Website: macys
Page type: billing-address
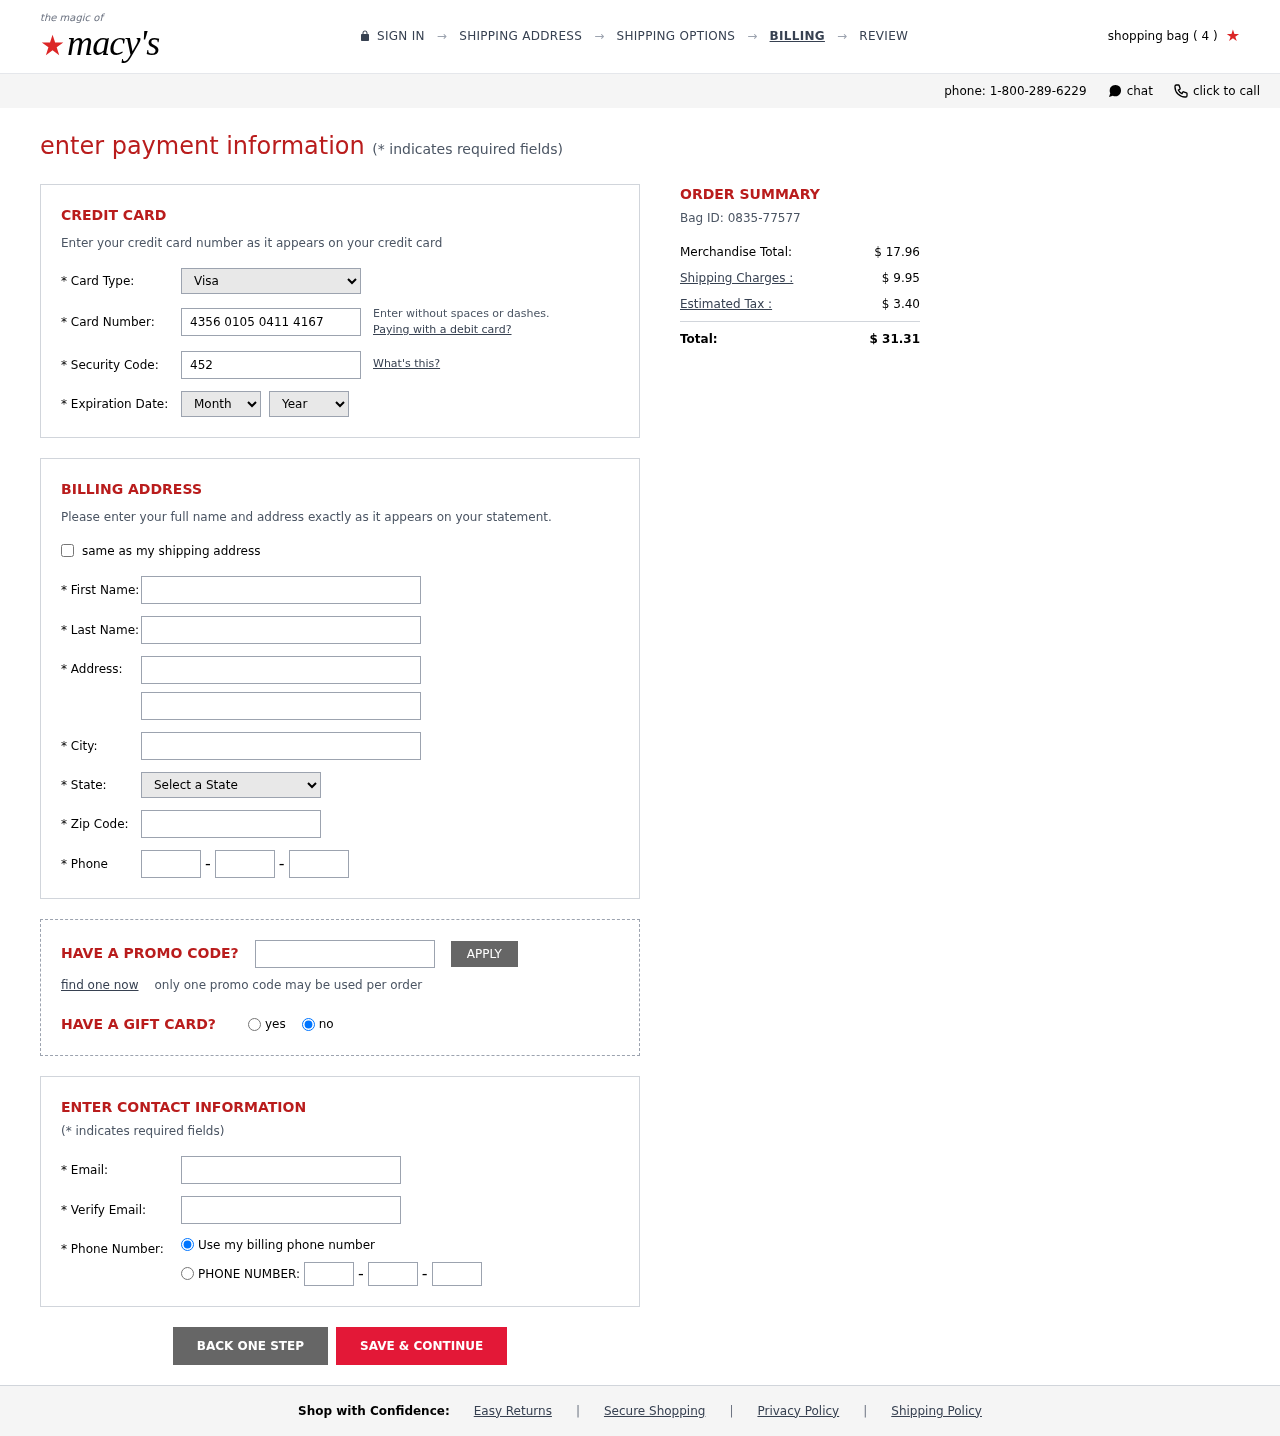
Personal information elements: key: PII_CARD_CVV
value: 452
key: PII_CARD_EXPIRY_MONTH
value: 06
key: PII_CARD_EXPIRY_YEAR
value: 28
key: PII_CARD_NUMBER
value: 4356 0105 0411 4167
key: PII_CARD_TYPE
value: Visa
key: PII_CITY
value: Barryborough
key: PII_EMAIL
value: jessica_johnson@yahoo.com
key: PII_FIRSTNAME
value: Jessica
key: PII_LASTNAME
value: Johnson
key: PII_PHONE_AREA
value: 893
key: PII_PHONE_PREFIX
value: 884
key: PII_PHONE_SUFFIX
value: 7905
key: PII_POSTCODE
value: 36316
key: PII_STATE_ABBR
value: AL
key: PII_STREET
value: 9229 Holly Freeway
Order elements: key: ORDER_NUM_ITEMS
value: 4
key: ORDER_ID
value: Bag ID: 0835-77577
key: ORDER_SUBTOTAL
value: $ 17.96
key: ORDER_SHIPPING_COST
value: $ 9.95
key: ORDER_TAX
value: $ 3.40
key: ORDER_TOTAL
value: $ 31.31